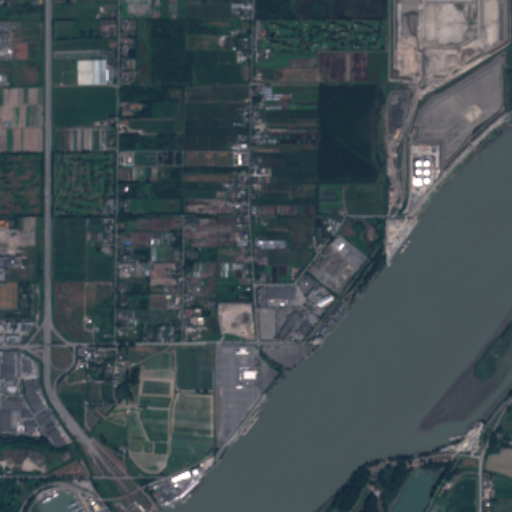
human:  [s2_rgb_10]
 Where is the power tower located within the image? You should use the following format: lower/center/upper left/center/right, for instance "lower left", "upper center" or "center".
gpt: The power tower is located in the left of the image.
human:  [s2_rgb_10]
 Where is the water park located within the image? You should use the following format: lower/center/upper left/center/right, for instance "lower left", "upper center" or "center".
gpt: The water park is located in the center of the image.
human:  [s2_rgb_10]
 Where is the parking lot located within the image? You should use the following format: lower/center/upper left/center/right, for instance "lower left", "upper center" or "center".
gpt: There is no parking lot in the image.